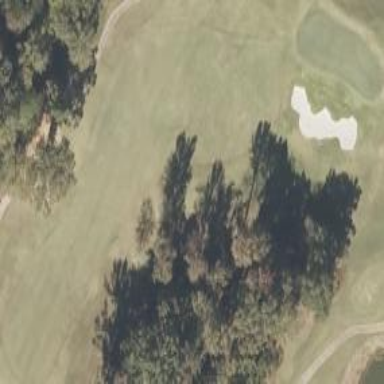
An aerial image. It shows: Golf fairway surrounded by grass.